Question: My models:
'''
class StudentsEnrollmentRecord(models.Model):
Student_Users = models.ForeignKey(StudentProfile, related_name='+', on_delete=models.CASCADE,null=True)
School_Year = models.ForeignKey(SchoolYear, on_delete=models.CASCADE, null=True, blank=True)
Courses = models.ForeignKey(Course, on_delete=models.CASCADE, null=True, blank=True)
Section = models.ForeignKey(Section, on_delete=models.CASCADE, null=True,blank=True)
Payment_Type = models.ForeignKey(PaymentType, related_name='paymenttype', on_delete=models.CASCADE, null=True)
Education_Levels = models.ForeignKey(EducationLevel, related_name='gradelevel', on_delete=models.CASCADE,null=True)
Discount_Type = models.ForeignKey(Discount, on_delete=models.CASCADE,null=True)
Remarks = models.TextField(max_length=500,null=True)
def __str__(self):
suser = '{0.Student_Users} {0.Education_Levels}'
return suser.format(self)
'''
what i want to search:
'''
class StudentsEnrolledSubject(models.Model):
Students_Enrollment_Records = models.ForeignKey(StudentsEnrollmentRecord, related_name='+', on_delete=models.CASCADE,null=True)
Subject_Section_Teacher = models.ForeignKey(SubjectSectionTeacher, related_name='+', on_delete=models.CASCADE,null=True)
def __str__(self):
suser = '{0.Students_Enrollment_Records} {0.Subject_Section_Teacher}'
return suser.format(self)
'''
Image:

Can i search here if i select what ever i want in section, my search will appear below?
Do you guys have an idea or better solution?
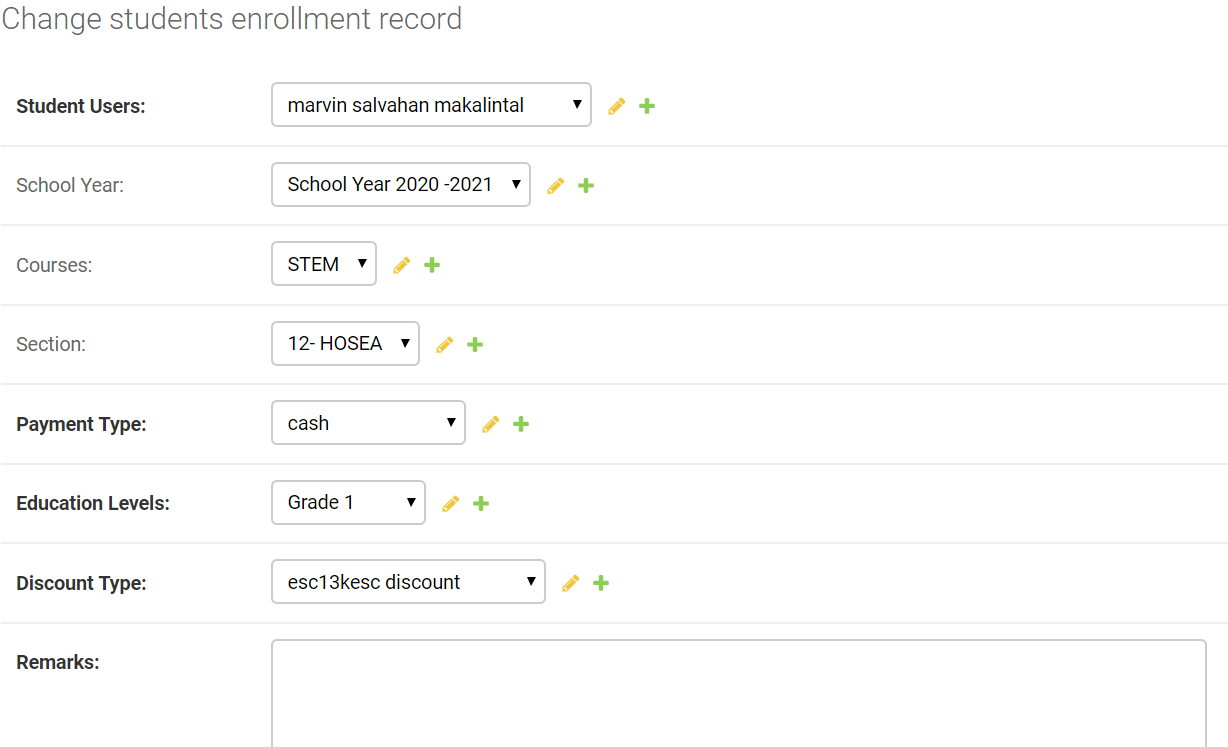
Answer: admin.py
'''
from django.contrib import admin
from yourappname.models import Question
class QuestionAdmin(admin.ModelAdmin):
search_fields = ['question_text'] # select which field you want to search
list_filter = ['Remarks']
'''
<URL>
<URL>